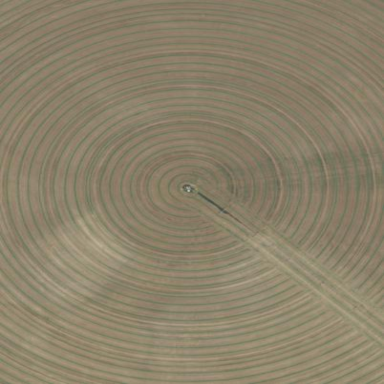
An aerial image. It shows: Farmland with pivot irrigation system.